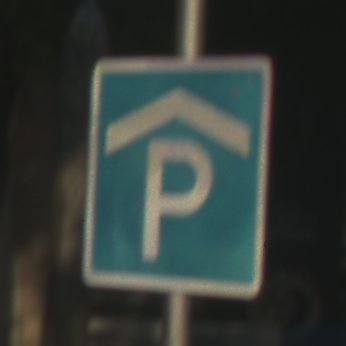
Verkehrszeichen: Parkhaus
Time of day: SunriseSunset
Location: Outdoor (Suburban)
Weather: Clear
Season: NotSpecified
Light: Natural